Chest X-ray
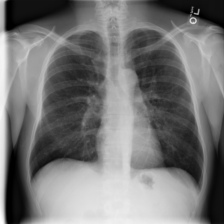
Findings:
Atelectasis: negative
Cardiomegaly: negative
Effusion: negative
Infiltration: negative
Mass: negative
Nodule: negative
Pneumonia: negative
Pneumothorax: negative
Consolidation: negative
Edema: negative
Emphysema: negative
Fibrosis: negative
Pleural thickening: negative
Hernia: negative